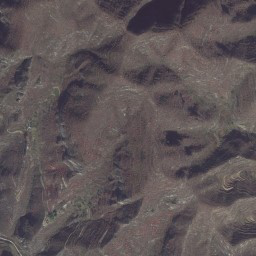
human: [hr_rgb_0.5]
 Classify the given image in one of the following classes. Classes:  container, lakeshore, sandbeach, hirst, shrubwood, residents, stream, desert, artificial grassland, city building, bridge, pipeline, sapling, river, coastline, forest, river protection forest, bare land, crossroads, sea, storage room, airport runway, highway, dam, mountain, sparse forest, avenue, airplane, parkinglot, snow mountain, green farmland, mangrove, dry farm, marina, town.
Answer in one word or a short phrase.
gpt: mountain